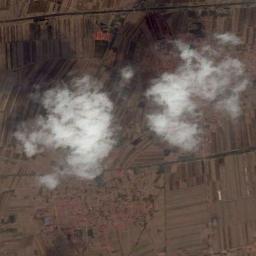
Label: cloud